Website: lowes
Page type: cart
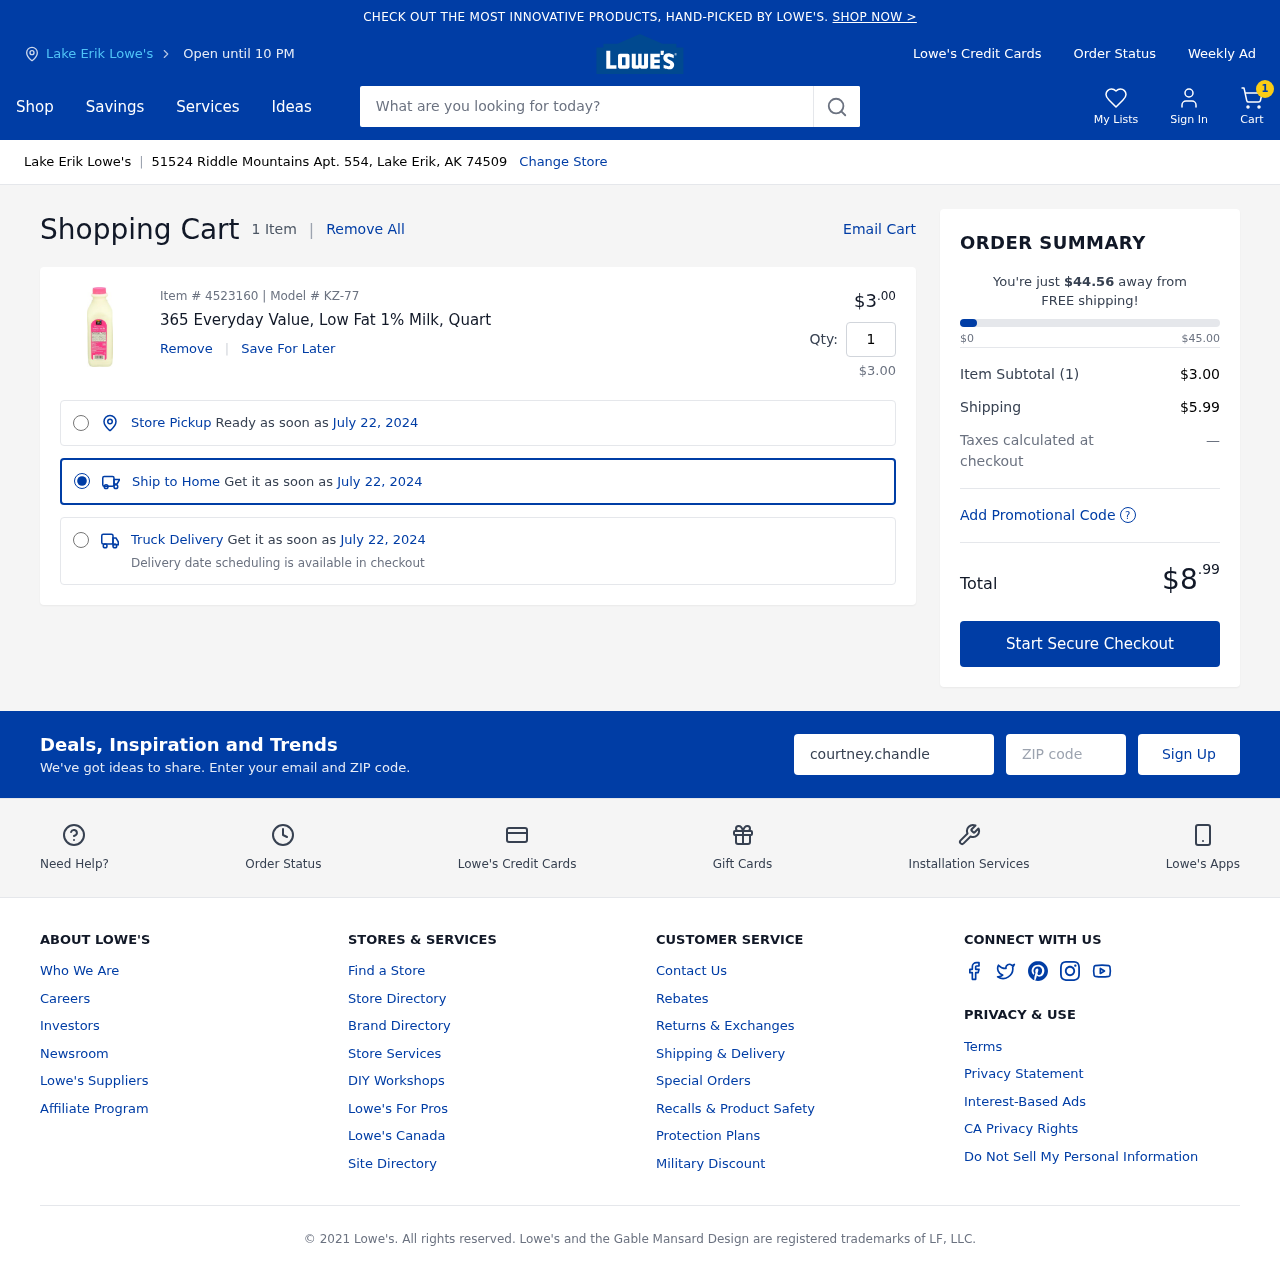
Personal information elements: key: PII_CITY
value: Lake Erik Lowe's
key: PII_EMAIL
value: courtney.chandler@yahoo.com
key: PII_POSTCODE
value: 74509
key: PII_STREET
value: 51524 Riddle Mountains Apt. 554
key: PII_CITY_STATE_ZIP
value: Lake Erik, AK 74509
Product elements: key: PRODUCT1_NAME
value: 365 Everyday Value, Low Fat 1% Milk, Quart
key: PRODUCT1_PRICE
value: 3
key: PRODUCT1_QUANTITY
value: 1
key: PRODUCT1_SUBTOTAL
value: $3.00
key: PRODUCT_ITEM_NUMBER
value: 4523160
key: PRODUCT_MODEL_NUMBER
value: KZ-77
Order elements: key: ORDER_NUM_ITEMS
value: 1
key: ORDER_NUM_ITEMS
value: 1 Item
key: ORDER_DELIVERY_DATE
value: July 22, 2024
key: ORDER_SUBTOTAL
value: $3.00
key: ORDER_SHIPPING_COST
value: $5.99
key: ORDER_TOTAL
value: $8.99
Search elements: key: HEADER_SEARCH
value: What are you looking for today?